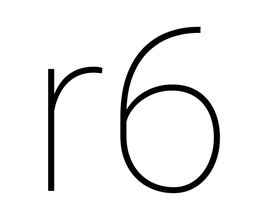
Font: Roboto_Thin